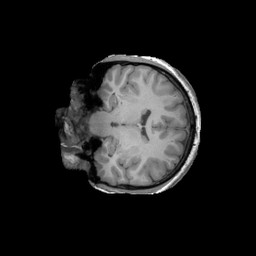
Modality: T1w
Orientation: coronal
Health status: ill
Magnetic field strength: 3 T